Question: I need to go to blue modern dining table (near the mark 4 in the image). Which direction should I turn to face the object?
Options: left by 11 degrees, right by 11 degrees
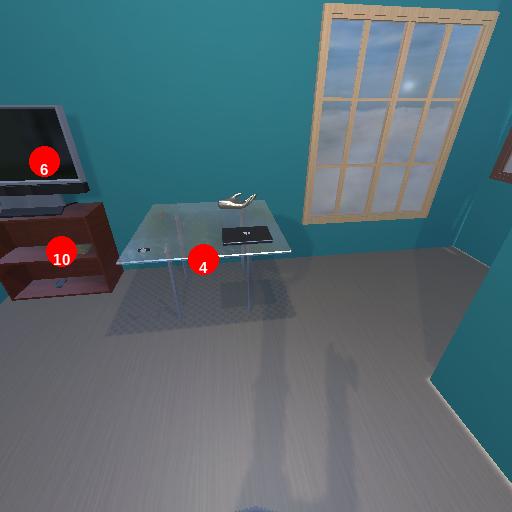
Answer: left by 11 degrees